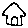
Label: house